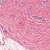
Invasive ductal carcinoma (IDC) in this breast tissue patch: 0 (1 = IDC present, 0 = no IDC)